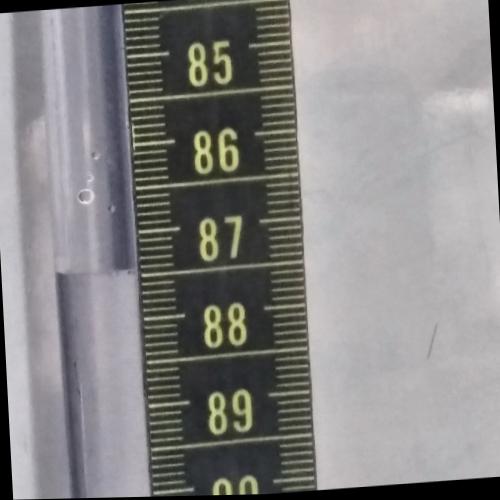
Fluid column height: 87.4 cm